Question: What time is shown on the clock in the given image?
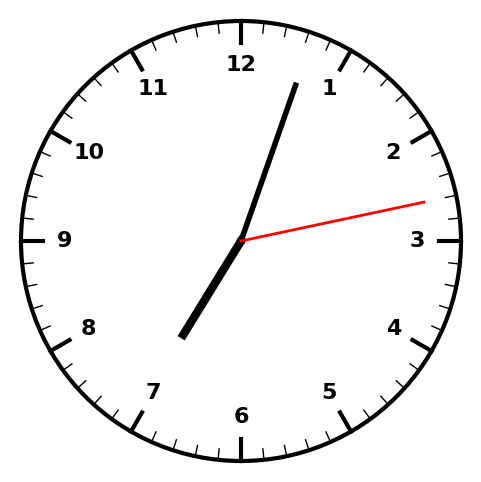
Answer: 07:03:13